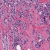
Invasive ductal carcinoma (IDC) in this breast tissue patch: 1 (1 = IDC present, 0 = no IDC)